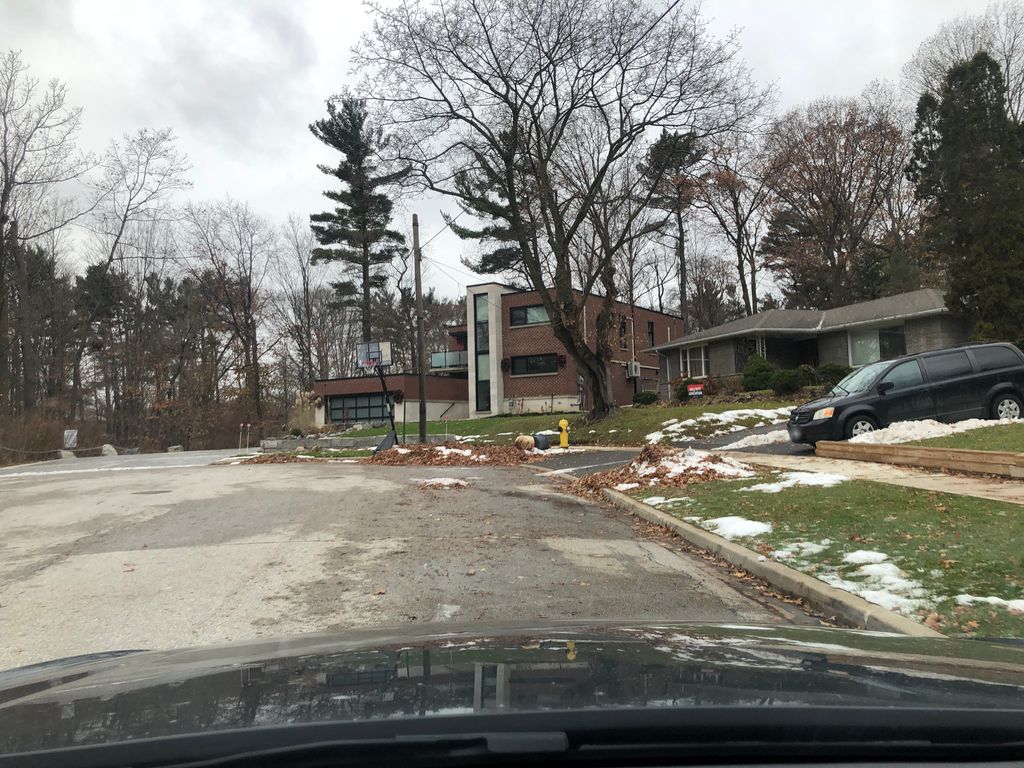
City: toronto